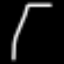
Label: leaf